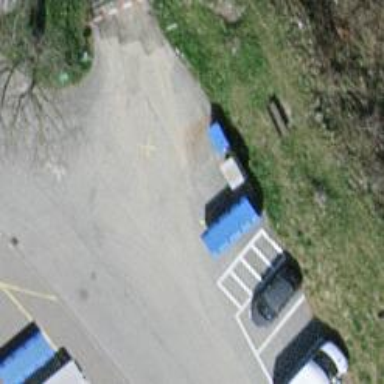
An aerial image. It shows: Recycling container for green waste.